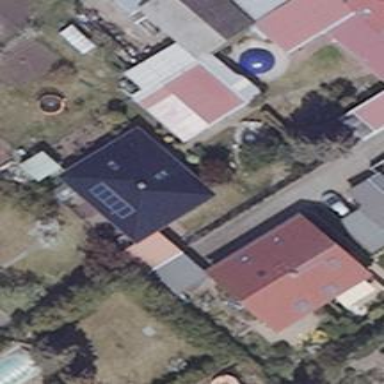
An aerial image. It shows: Building with hipped roof painted black.